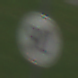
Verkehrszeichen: EndeGeschwindigkeit90
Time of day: MorningAfternoon
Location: Outdoor (Urban)
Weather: PartlyCloudy
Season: NotSpecified
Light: Natural